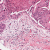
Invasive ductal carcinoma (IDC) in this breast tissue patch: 0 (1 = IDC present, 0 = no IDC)